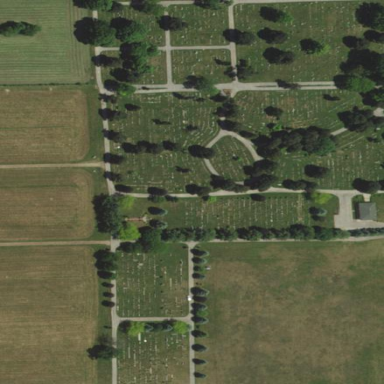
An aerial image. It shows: Cemetery.